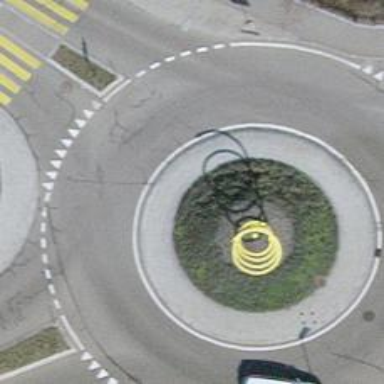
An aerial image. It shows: Mini roundabout on the road.